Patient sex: F
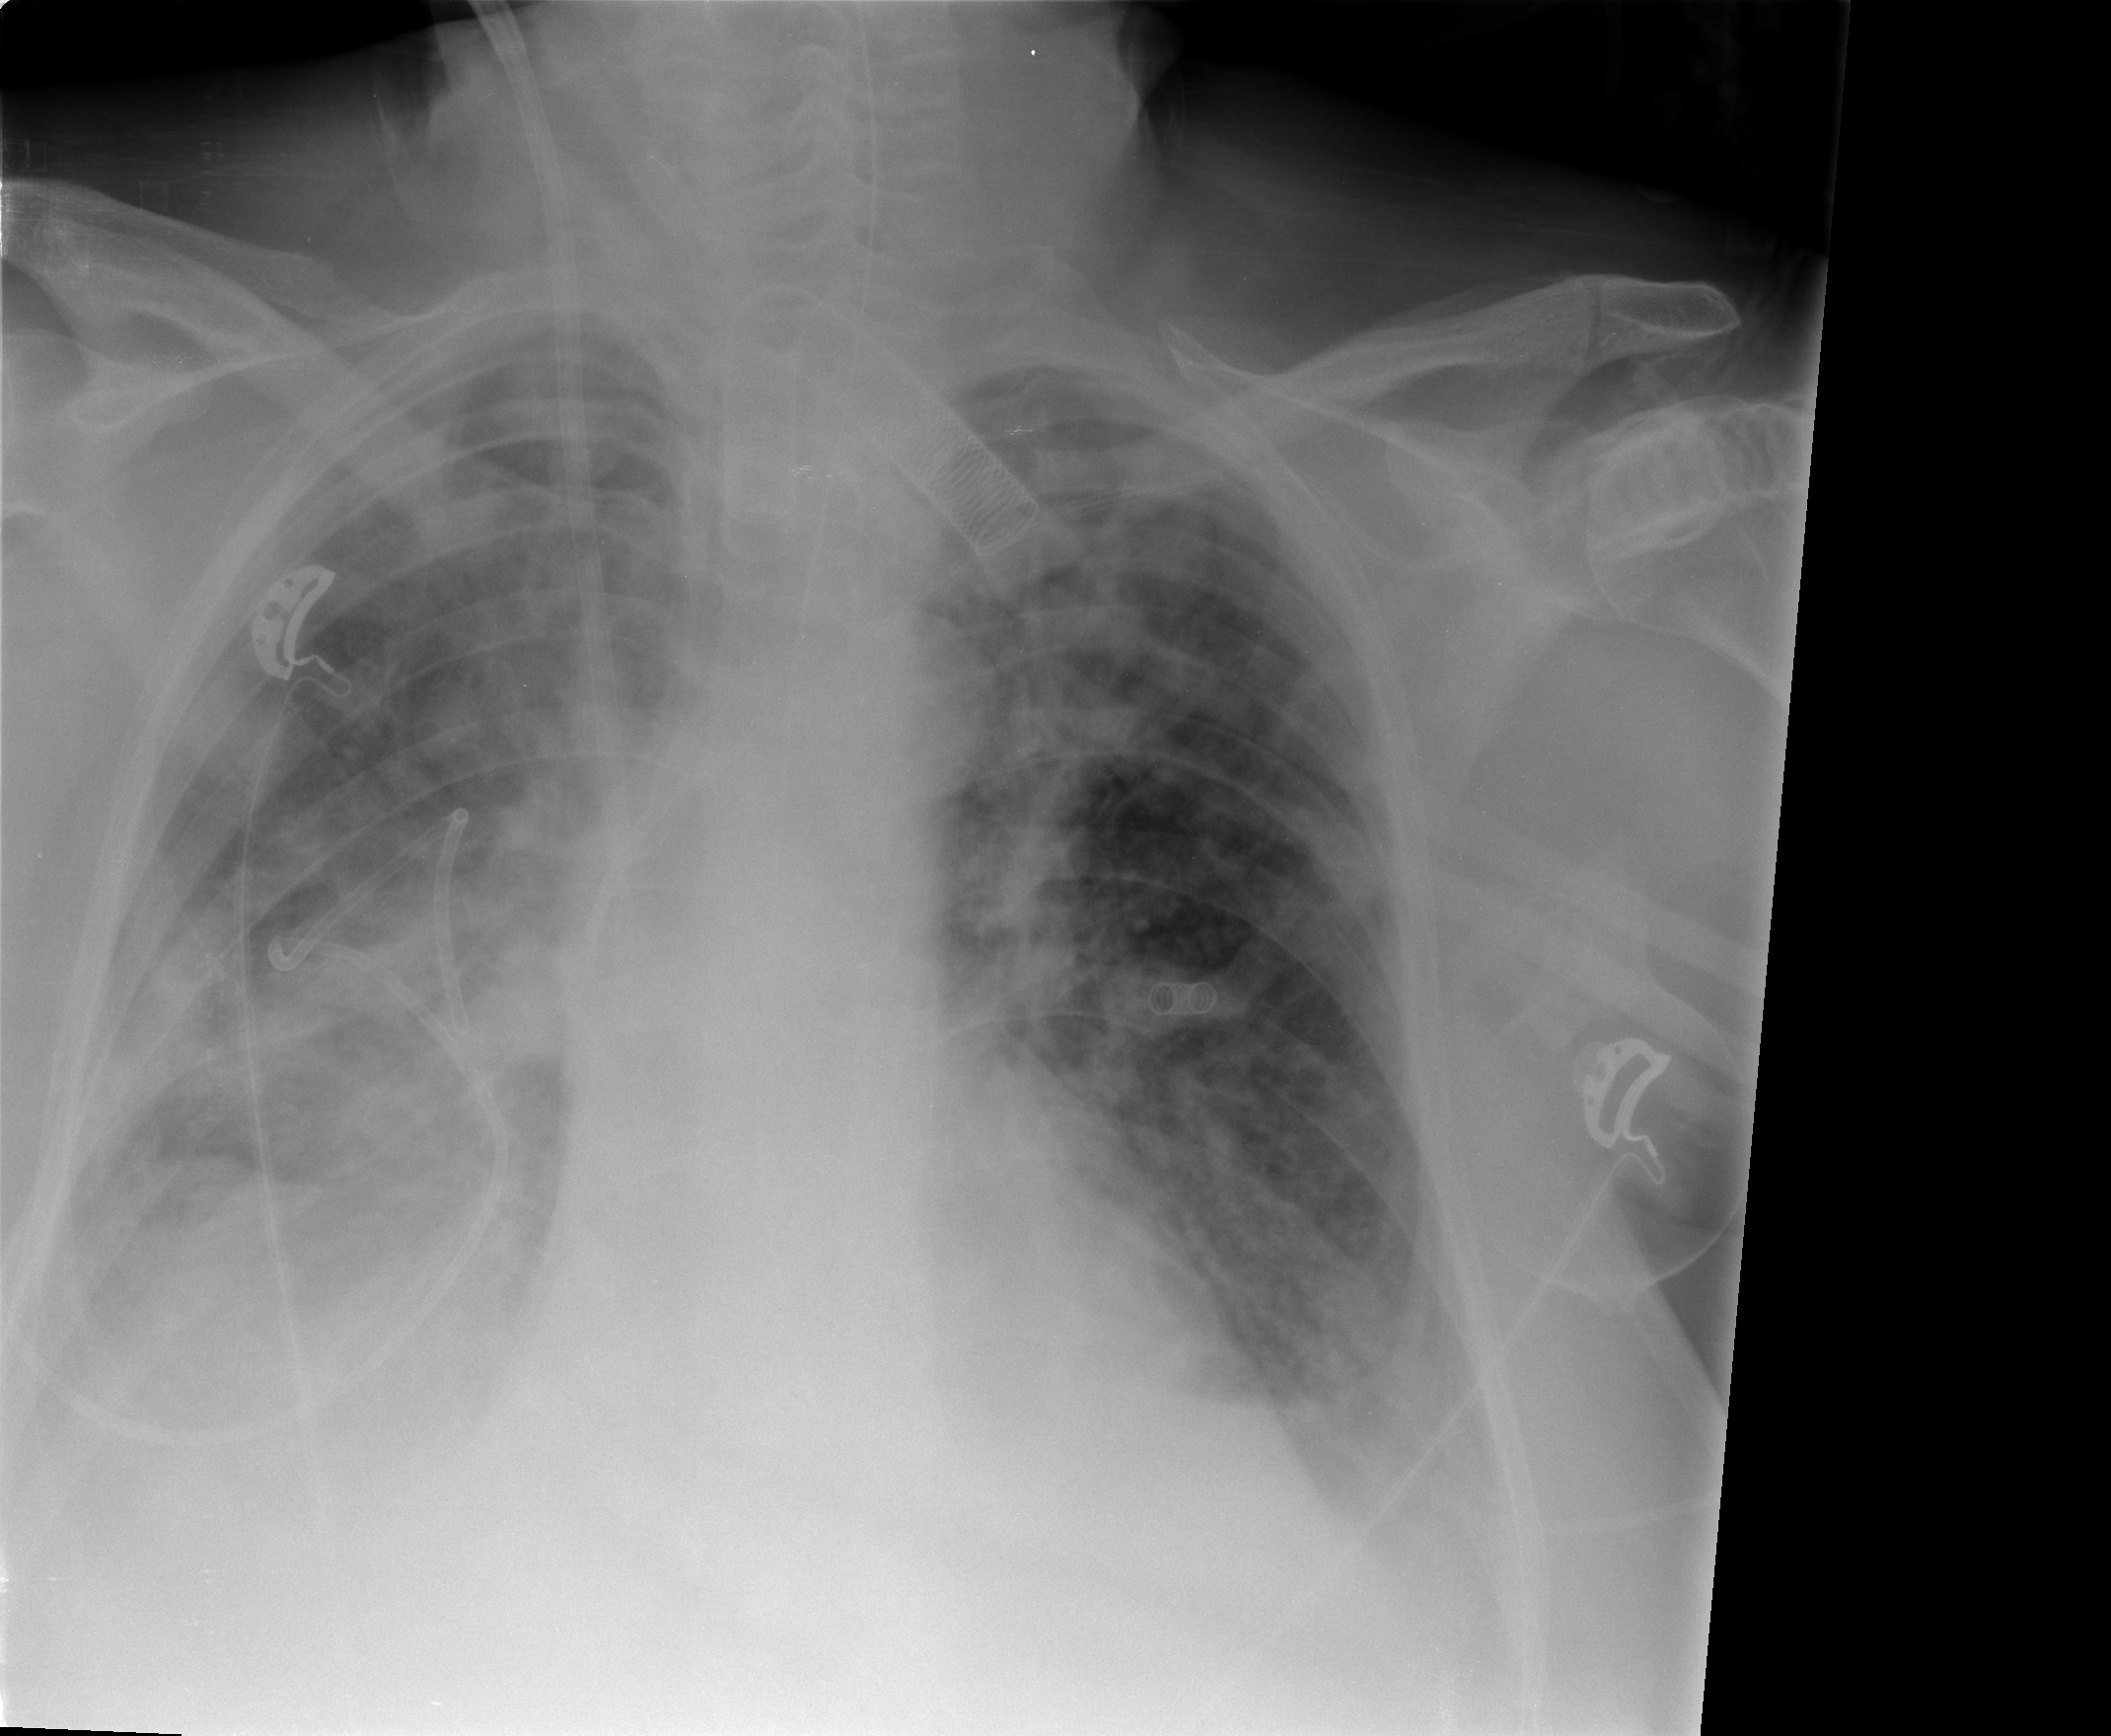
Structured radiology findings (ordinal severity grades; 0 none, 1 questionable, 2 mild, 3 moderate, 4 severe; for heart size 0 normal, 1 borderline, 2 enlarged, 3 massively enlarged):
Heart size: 2
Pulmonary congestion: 2
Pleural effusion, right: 3
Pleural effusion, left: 2
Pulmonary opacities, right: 3
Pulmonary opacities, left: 2
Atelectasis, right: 2
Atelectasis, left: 2